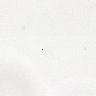
Metastatic tissue present: no